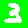
Digit: 3